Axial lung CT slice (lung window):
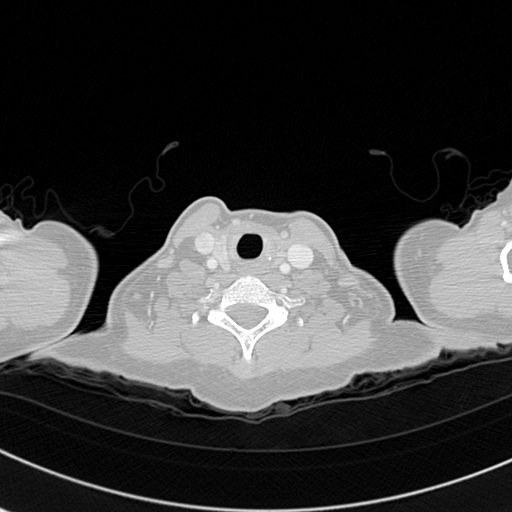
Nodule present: no